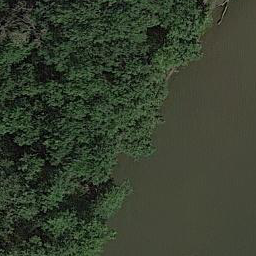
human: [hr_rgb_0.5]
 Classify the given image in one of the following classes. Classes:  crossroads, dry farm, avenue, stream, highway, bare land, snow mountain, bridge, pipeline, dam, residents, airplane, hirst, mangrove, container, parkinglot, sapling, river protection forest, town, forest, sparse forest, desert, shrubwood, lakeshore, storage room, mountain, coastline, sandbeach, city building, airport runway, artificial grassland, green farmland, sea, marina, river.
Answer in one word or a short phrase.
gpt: river protection forest